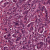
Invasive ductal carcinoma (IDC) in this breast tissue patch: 1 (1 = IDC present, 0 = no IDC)